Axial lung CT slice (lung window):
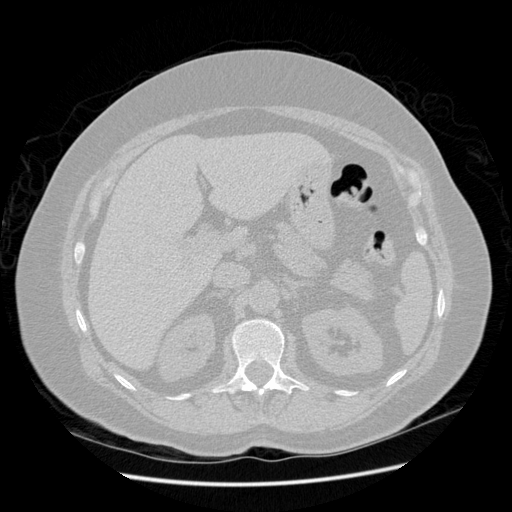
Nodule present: no